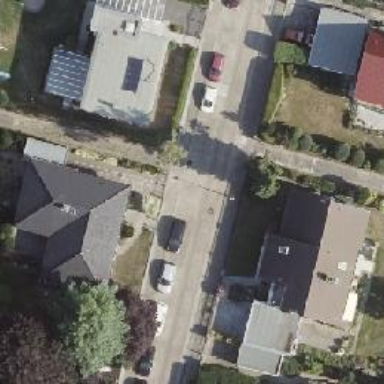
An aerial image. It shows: Residential road with concrete plates as its surface. Both sides of the road have sidewalks.